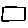
Label: square